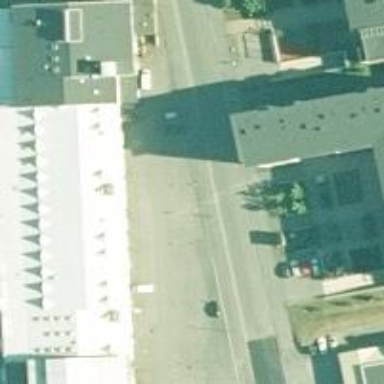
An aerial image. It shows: Retail building.